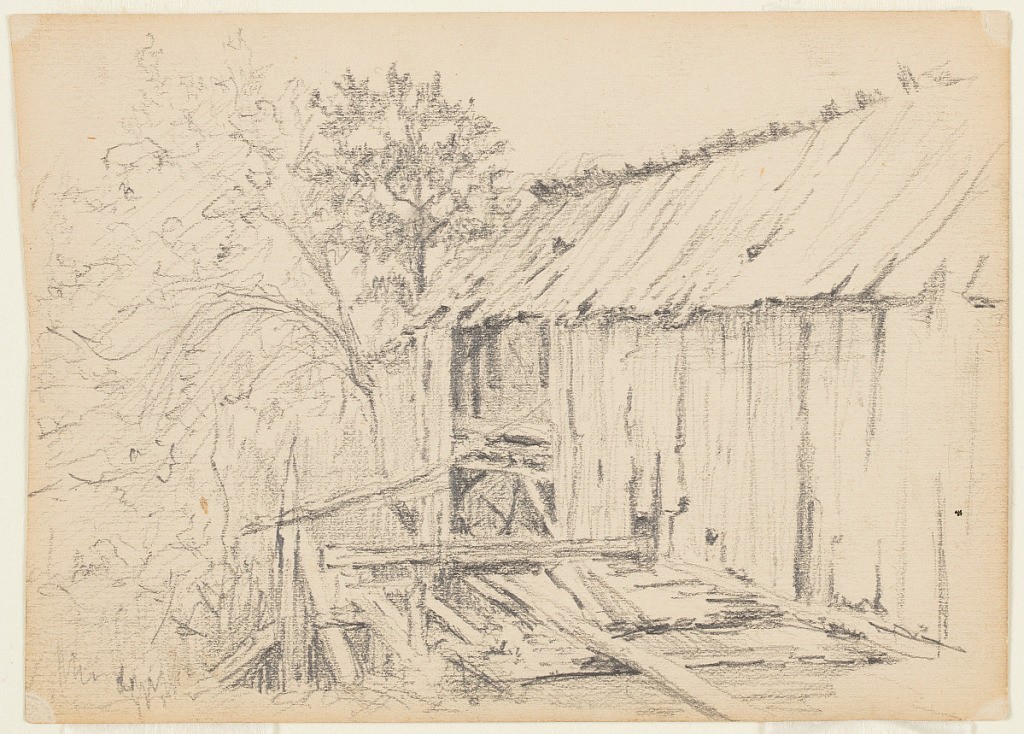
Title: Ruin of a Mill
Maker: Walter Clark, American, 1848–1917
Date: ca. 1885
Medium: Graphite on paper
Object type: Drawing
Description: A part of the structure of the mill is shown at right; trees, at left.